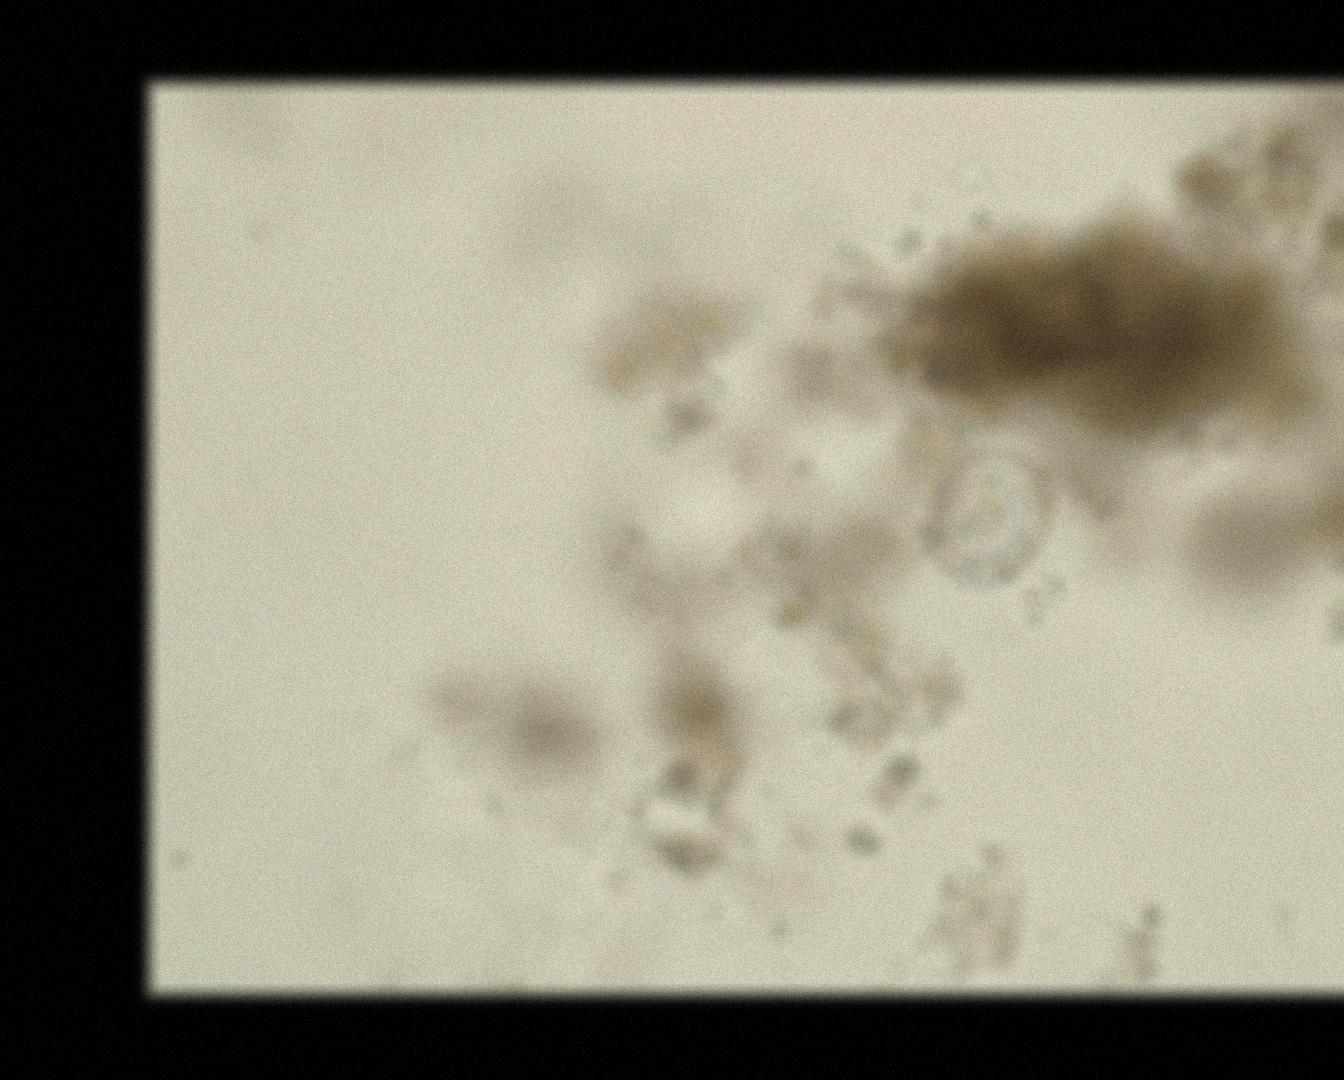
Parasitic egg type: Hymenolepis nana